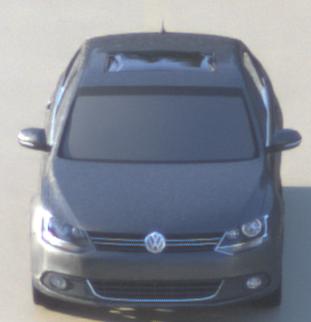
Make: VW
Model: Jetta 1.2 TSI
Detailed model: Jetta (IV)
Model produced from: 2011/01
Model produced until: 2014/08
Doors: 4
Color: gray
Road condition: wet road
Daytime: sunrise or sunset
Contrast: medium contrast